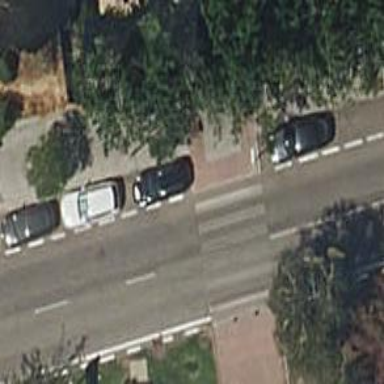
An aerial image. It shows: Pedestrian crossing with zebra markings on footway.